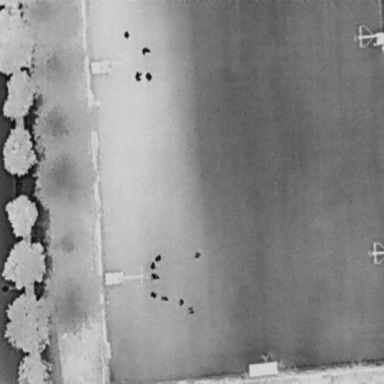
There are 12 People in the infrared image.